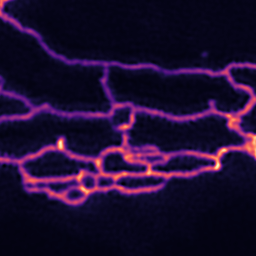
Label: Super-resolution ER image